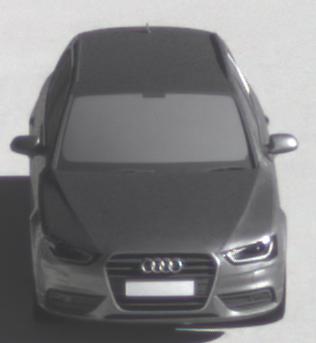
Make: Audi
Model: A4 Avant 1.8 TFSI
Detailed model: A4 (B8) Avant
Model produced from: 2012/02
Model produced until: 2015/04
Doors: 5
Color: gray
Road condition: dry road
Daytime: morning or afternoon
Contrast: high contrast